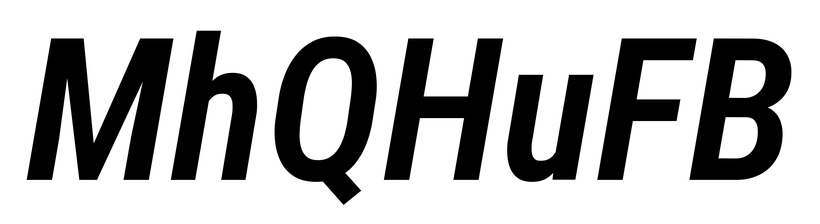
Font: Roboto-Italic_Condensed_SemiBold_Italic